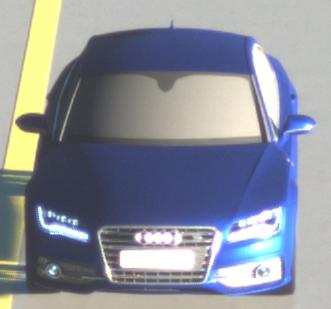
Make: Audi
Model: S7 Sportback cod
Detailed model: S7 (4G) Sportback
Model produced from: 2012/06
Model produced until: 2014/05
Doors: 5
Color: blue
Road condition: wet road
Daytime: sunrise or sunset
Contrast: high contrast